Interaction volume radius: 10 \u00c5
Interaction volume height: 15 \u00c5
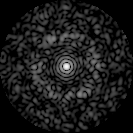
Disorder parameter: 0.8186